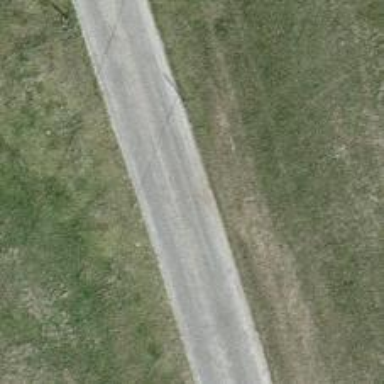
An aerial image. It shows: Unclassified road with paved surface.